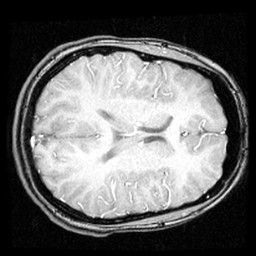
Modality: inplaneT1
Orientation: axial
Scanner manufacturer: ge
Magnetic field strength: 3 T
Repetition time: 0.2 s
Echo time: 0.0036 s